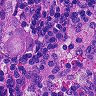
Metastatic tissue present: yes